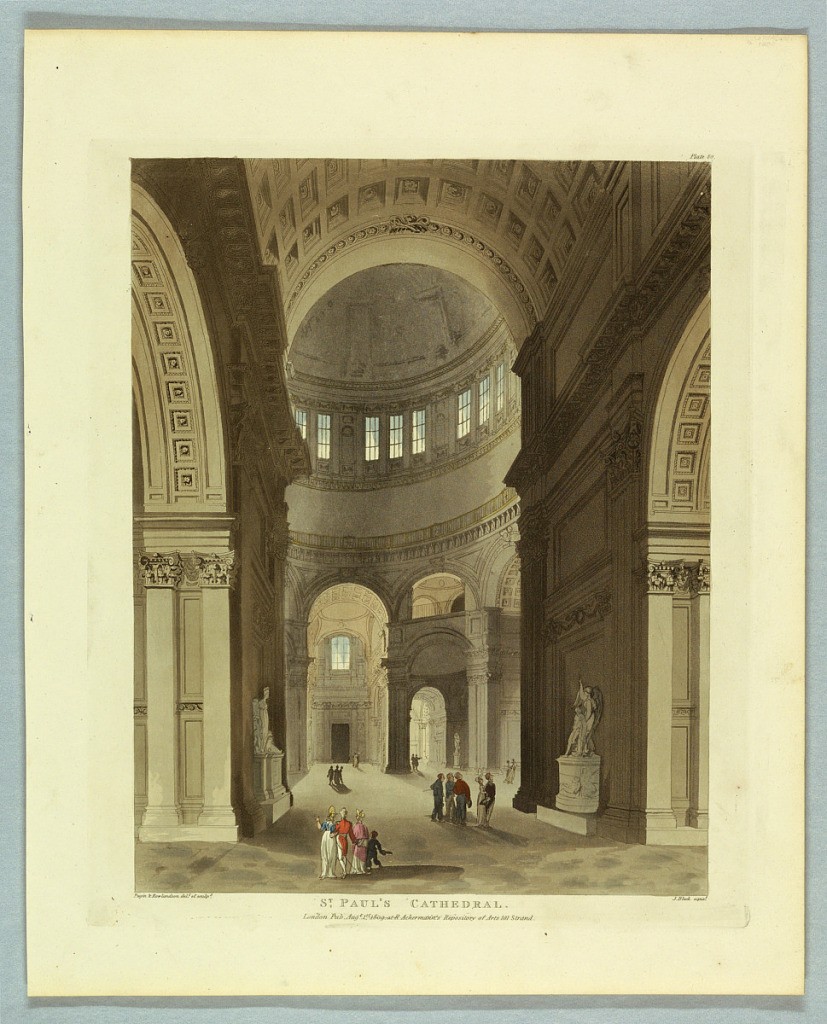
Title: St. Paul's Cathedral, from "Ackermann's Repository"
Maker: Thomas Rowlandson, British, 1756–1827
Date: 1809
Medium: Aquatint, brush and watercolor on paper
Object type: Print
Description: View of interior of St. Paul's Cathedral, through a series of arches, across the nave. Sightseers look at statues. Title, artists', and publisher's names below.